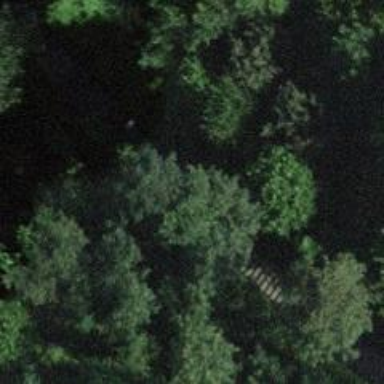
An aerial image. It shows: Road with steps.